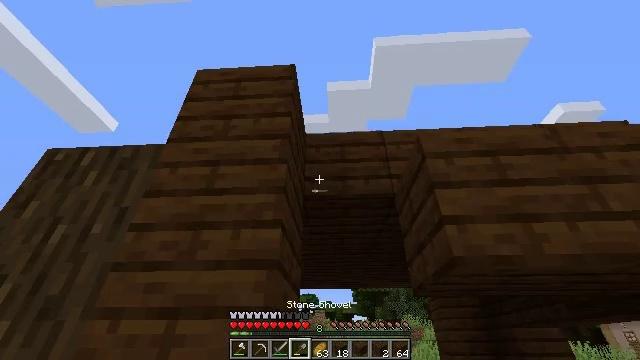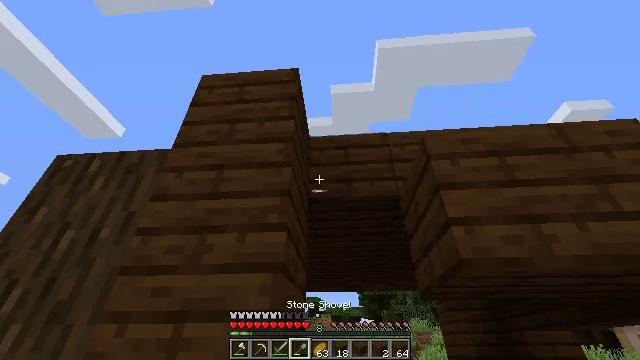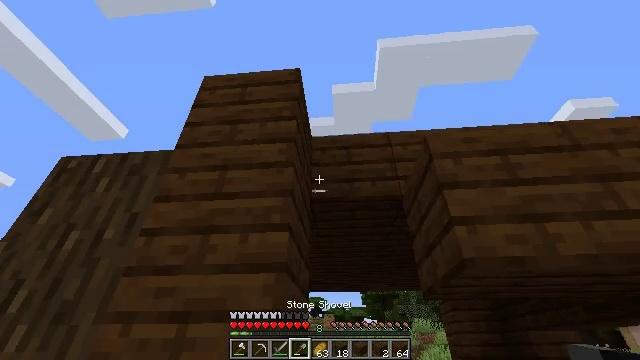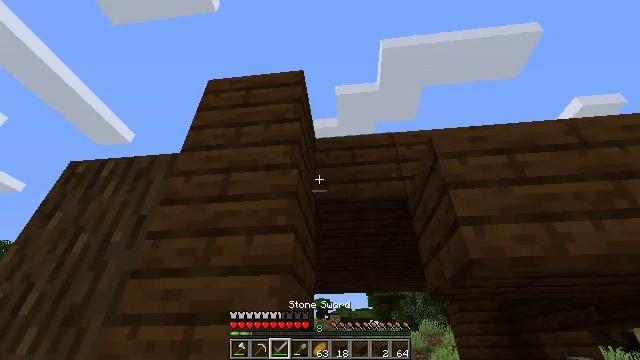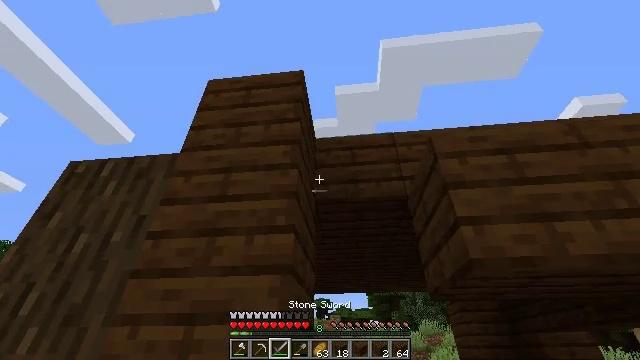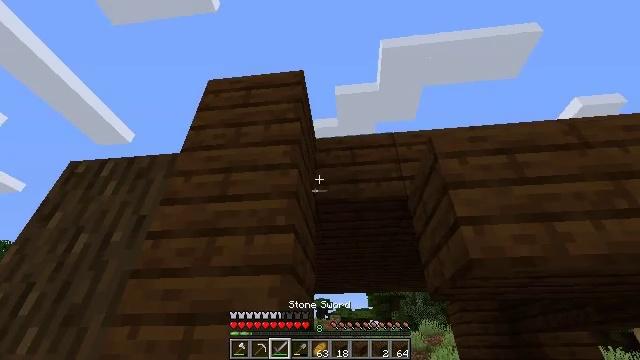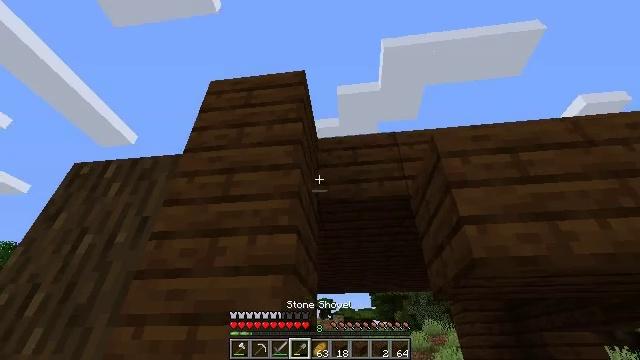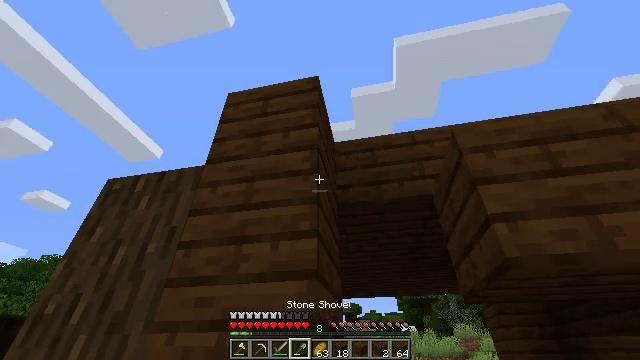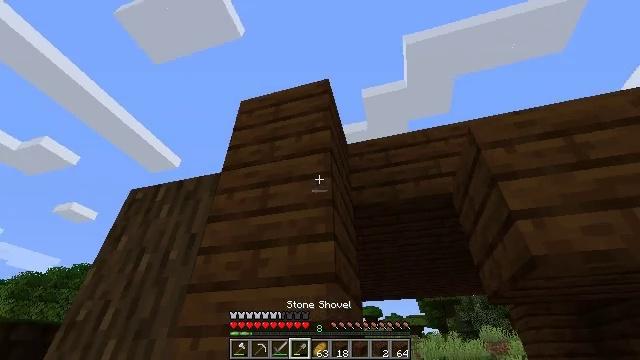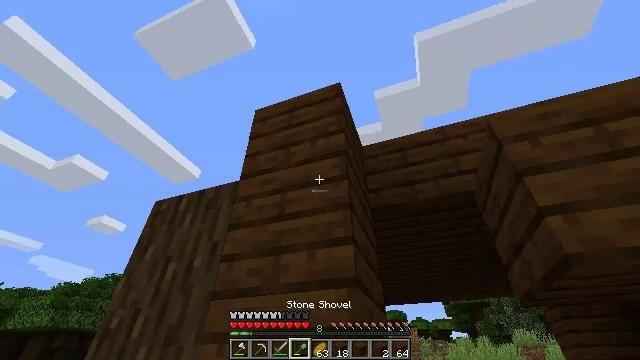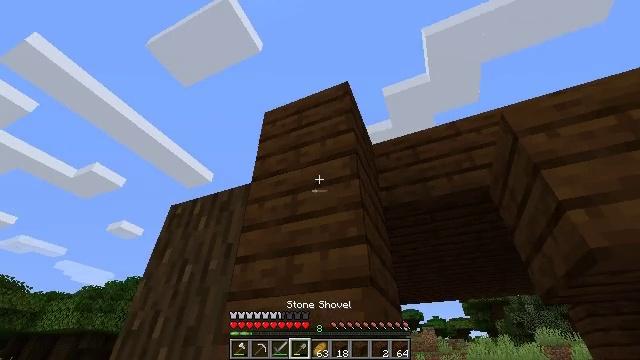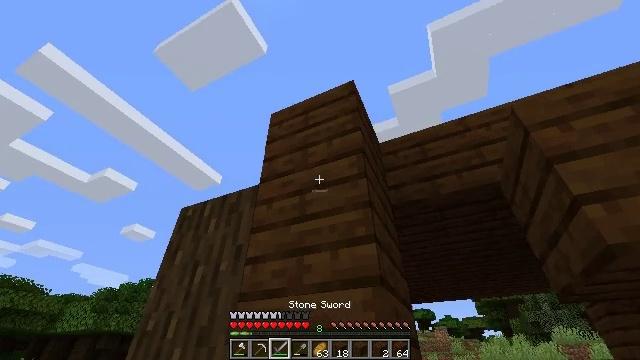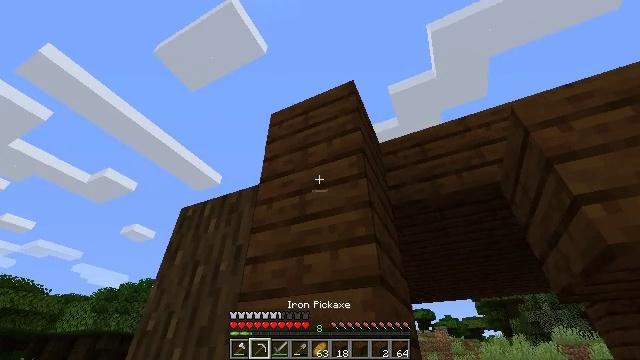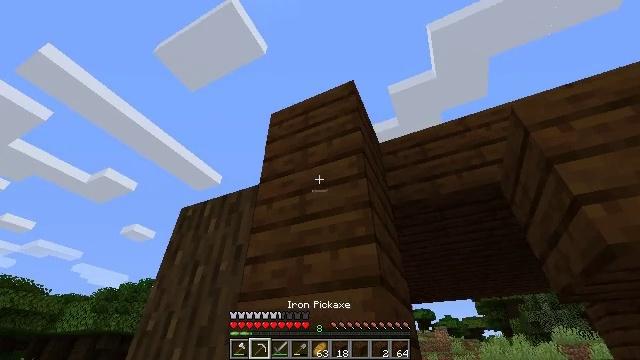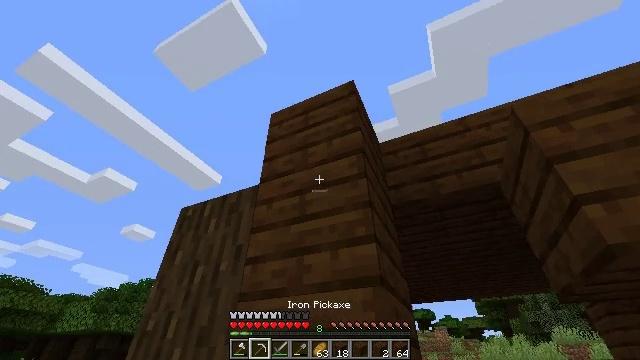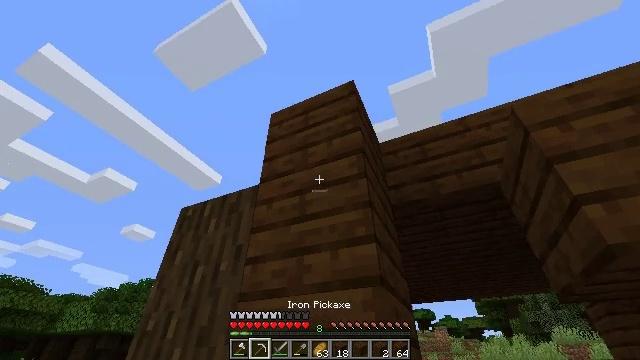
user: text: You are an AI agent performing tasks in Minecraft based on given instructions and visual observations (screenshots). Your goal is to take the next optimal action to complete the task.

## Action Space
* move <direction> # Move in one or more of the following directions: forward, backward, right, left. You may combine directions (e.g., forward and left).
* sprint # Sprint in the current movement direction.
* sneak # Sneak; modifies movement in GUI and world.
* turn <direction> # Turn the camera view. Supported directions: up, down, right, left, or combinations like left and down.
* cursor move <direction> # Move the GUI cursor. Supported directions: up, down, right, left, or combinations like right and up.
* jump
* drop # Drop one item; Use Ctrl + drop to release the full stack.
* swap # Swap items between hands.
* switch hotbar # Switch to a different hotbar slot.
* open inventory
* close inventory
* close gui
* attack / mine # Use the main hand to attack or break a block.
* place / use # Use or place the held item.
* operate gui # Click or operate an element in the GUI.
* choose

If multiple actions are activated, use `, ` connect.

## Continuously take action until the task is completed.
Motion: motion action
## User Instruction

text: Attack the dark oak planks to recycle them.
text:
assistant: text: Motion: turn left
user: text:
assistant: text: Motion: no_op
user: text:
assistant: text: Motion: turn left
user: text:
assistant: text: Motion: no_op
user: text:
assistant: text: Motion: no_op
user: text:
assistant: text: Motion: no_op
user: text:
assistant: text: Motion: turn left
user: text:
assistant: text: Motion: turn left
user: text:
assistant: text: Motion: turn left
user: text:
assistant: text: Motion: turn left
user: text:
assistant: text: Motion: turn left
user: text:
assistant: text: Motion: no_op
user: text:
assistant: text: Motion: no_op
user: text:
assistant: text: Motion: no_op
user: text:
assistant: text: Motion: no_op
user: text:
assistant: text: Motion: no_op
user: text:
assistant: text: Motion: turn left and up
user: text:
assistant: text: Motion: turn up
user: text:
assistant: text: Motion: no_op
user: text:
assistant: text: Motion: no_op
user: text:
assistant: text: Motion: no_op
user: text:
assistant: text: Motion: no_op
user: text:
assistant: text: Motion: no_op
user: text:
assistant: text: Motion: attack / mine
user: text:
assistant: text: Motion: attack / mine
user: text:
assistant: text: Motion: attack / mine
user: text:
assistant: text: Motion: attack / mine
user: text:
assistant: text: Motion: attack / mine
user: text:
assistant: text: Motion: attack / mine
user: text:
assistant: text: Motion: attack / mine